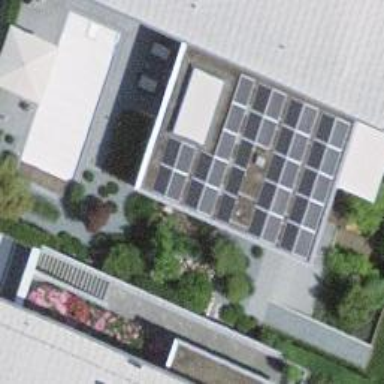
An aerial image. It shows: Solar power generator.